Question: How can I change the text in the cancel and ok button in the time picker?
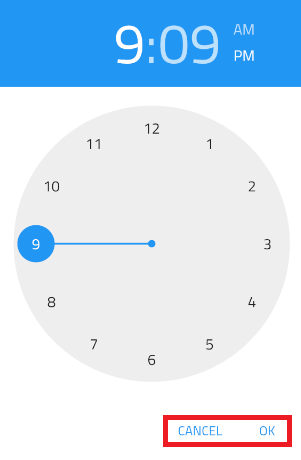
Answer: You have to 'hack' the official 'TimePicker' widget. You will find the code in the 'customTimePicker.dart' file, see below. I have changed it from 'OK' to 'BINGO'. Search for in that file. Feel free to edit things to get more dynamic UI.
The code is huge. I couldn't add it here.
<URL>
<URL>